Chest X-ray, PA view. Patient: 29 years old, sex M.
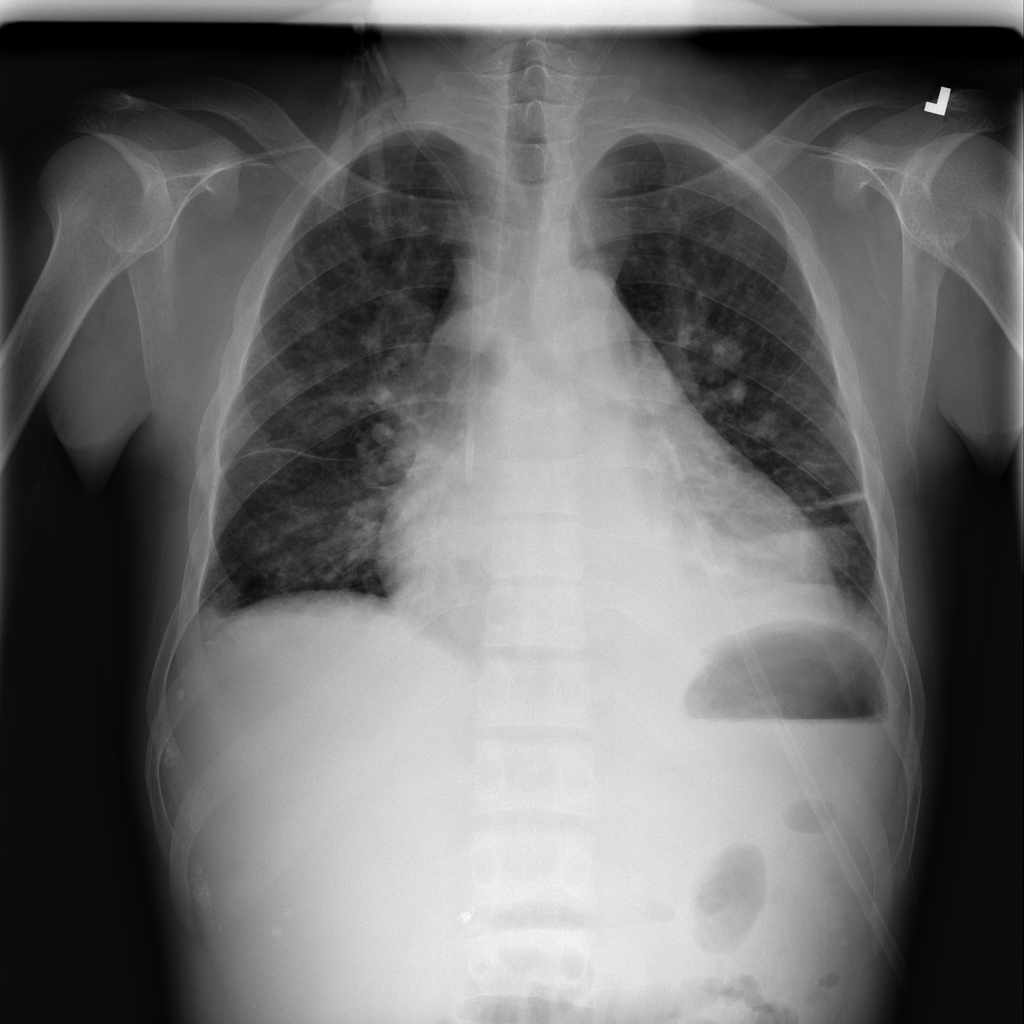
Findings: Cardiomegaly